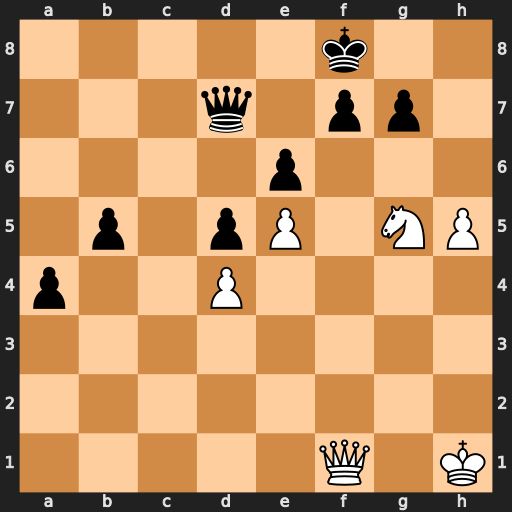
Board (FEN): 5k2/3q1pp1/4p3/1p1pP1NP/p2P4/8/8/5Q1K
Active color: w
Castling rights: -
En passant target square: -
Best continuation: Nh7+ Kg8 Nf6+ gxf6 h6